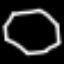
Label: octagon